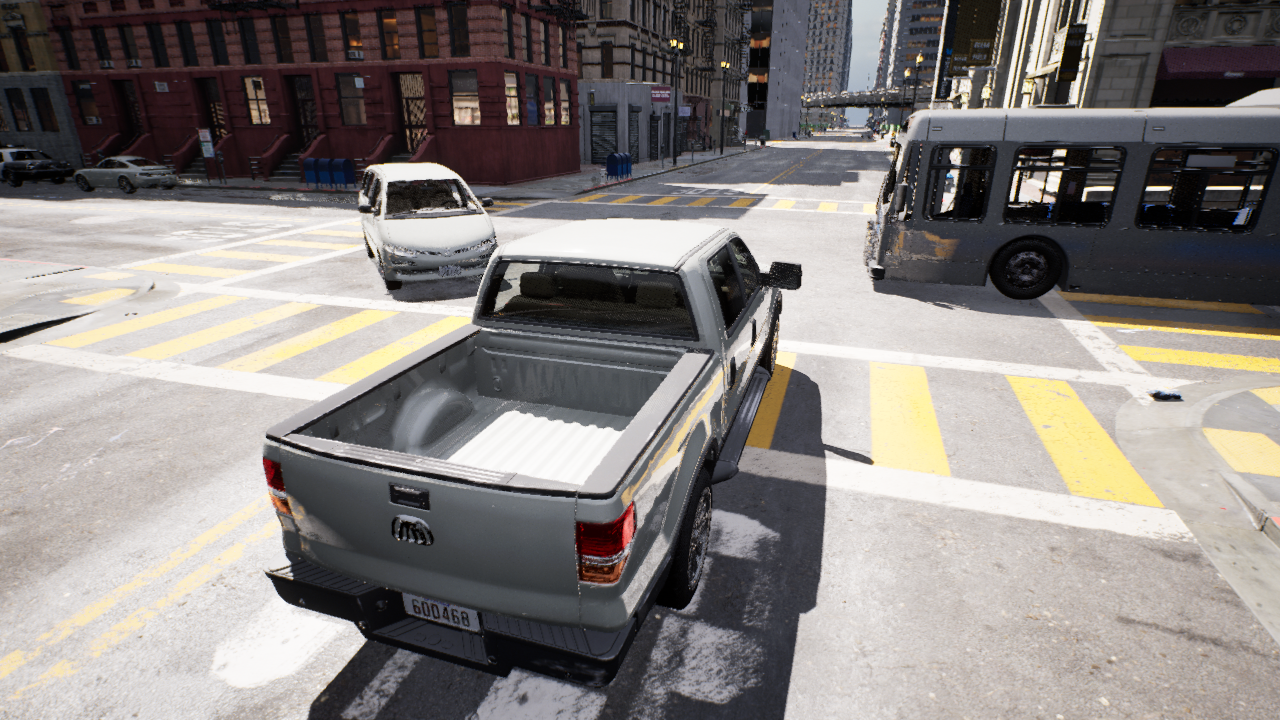
Venue: residential
Lighting: clear day
Vehicle rig: pickup